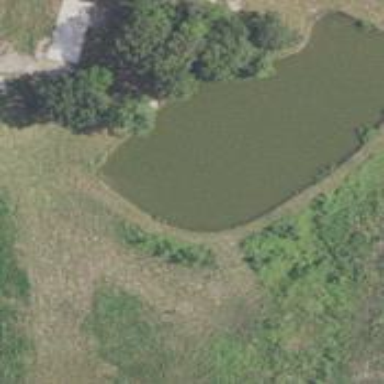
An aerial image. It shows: Earth dam across waterway.